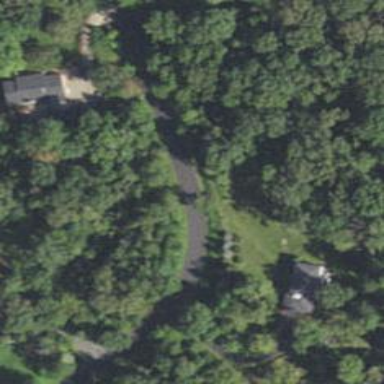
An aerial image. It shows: Residential road.